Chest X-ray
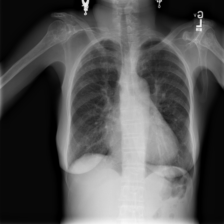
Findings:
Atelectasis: negative
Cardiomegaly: negative
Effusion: negative
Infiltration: negative
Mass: negative
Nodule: negative
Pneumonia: negative
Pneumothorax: negative
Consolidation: negative
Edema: negative
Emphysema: negative
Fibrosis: negative
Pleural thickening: negative
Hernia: negative